Field crop: maize
Growth stage: 2
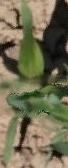
Species: maize